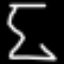
Label: hourglass